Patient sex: M
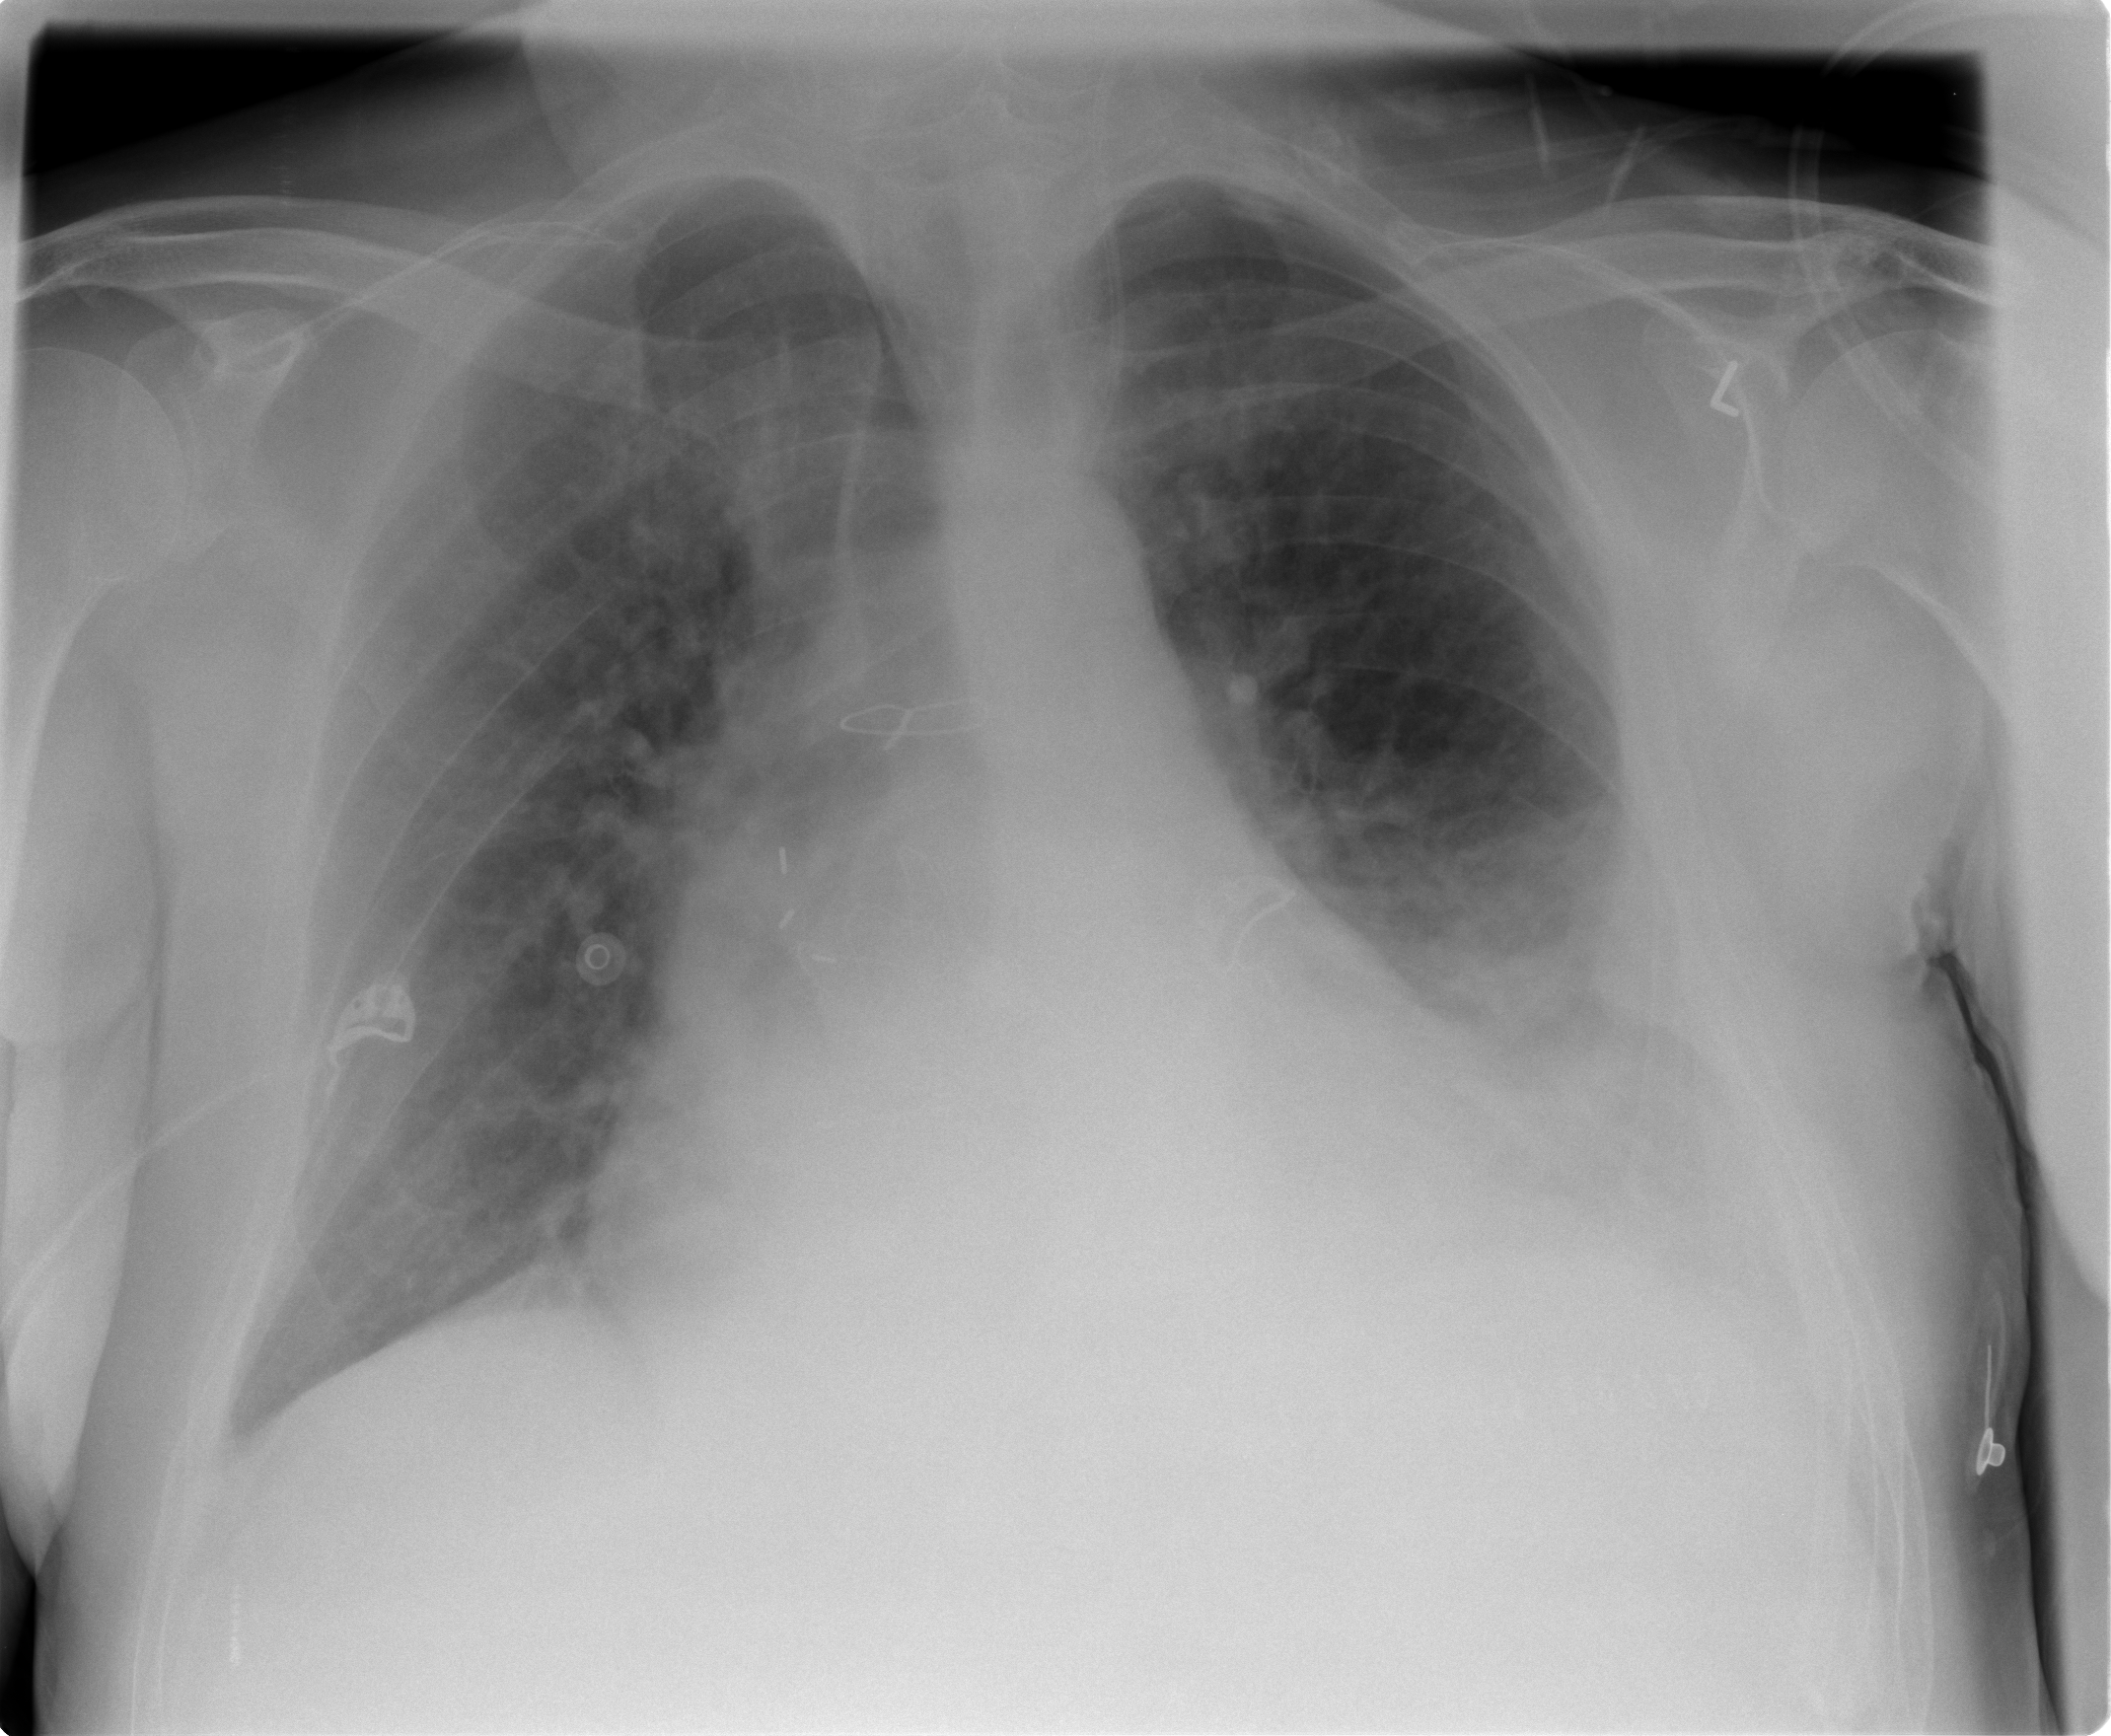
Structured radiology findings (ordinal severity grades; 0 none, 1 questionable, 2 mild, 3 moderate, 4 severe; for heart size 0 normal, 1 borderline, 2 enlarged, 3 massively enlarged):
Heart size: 2
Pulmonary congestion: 3
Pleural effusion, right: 1
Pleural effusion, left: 2
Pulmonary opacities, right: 2
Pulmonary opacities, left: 2
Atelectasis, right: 2
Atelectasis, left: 3